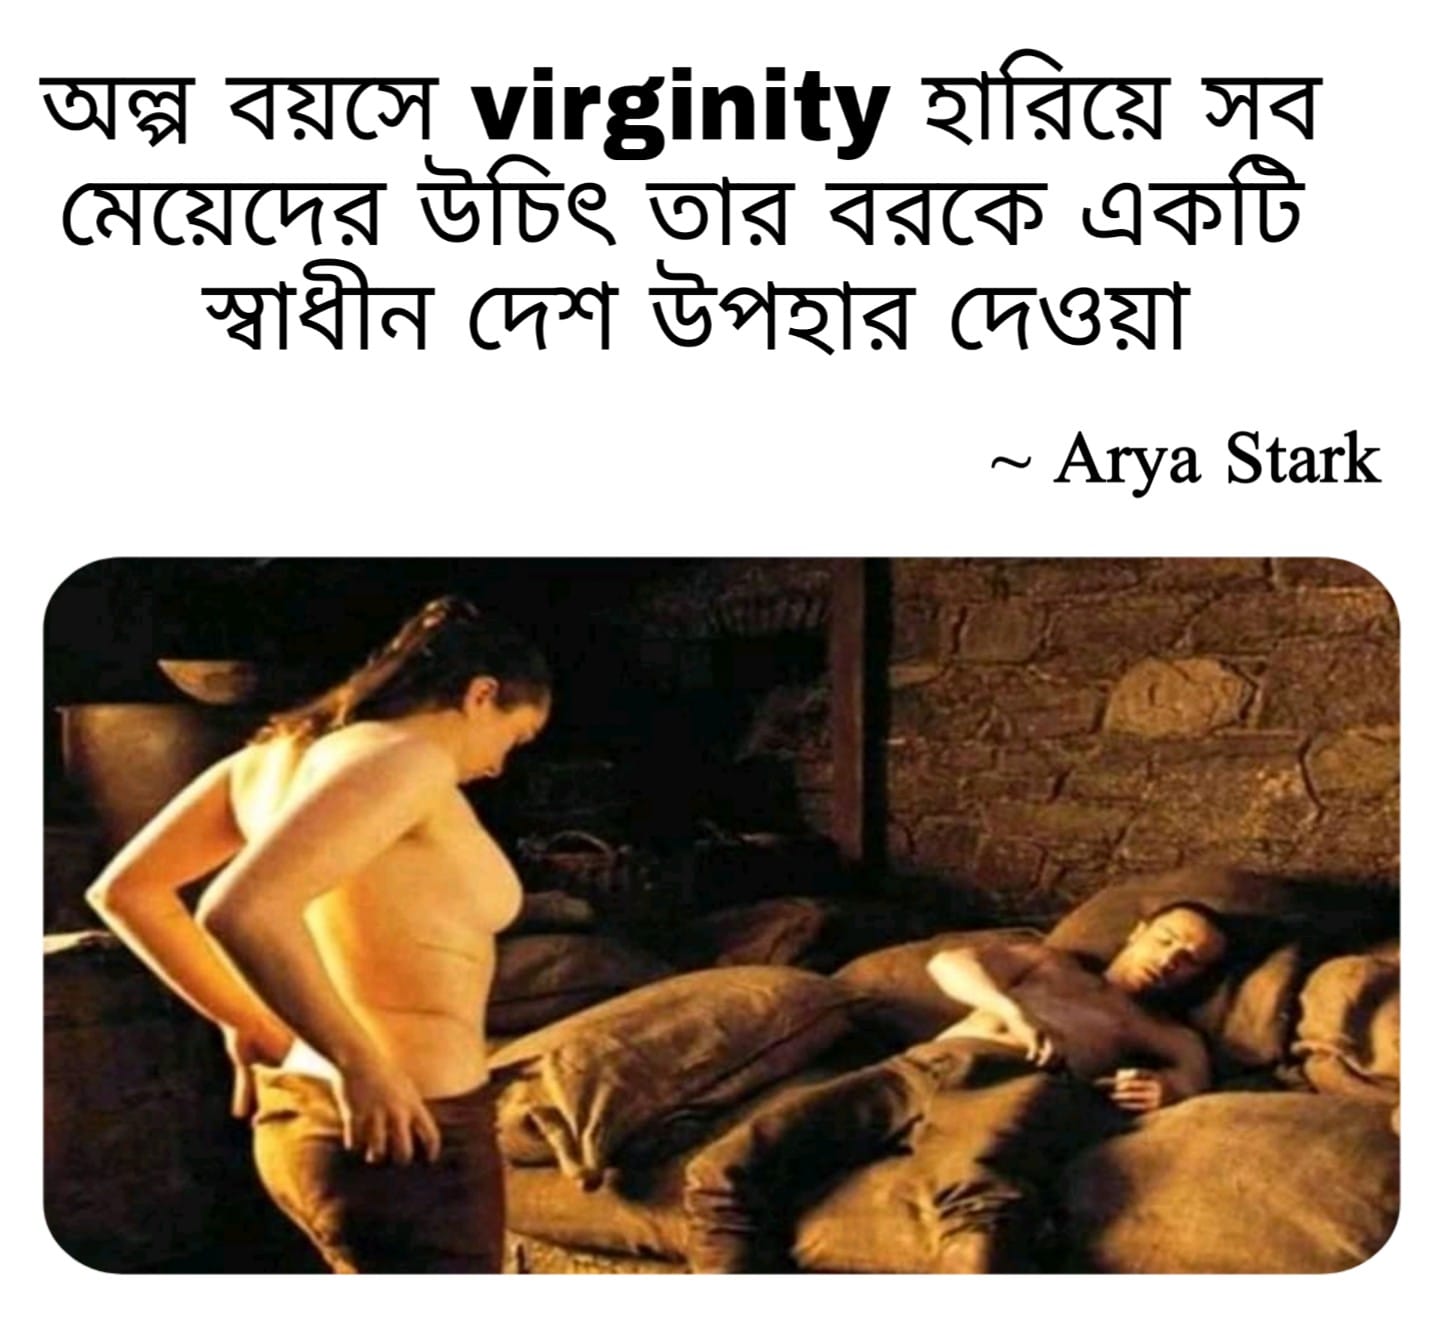
Caption: অল্প বয়সে virginity হারিয়ে সব মেয়েদের উচিৎ তার বরকে একটি স্বাধীন দেশ উপহার দেওয়া       ~ Arya Stark
Label: hate